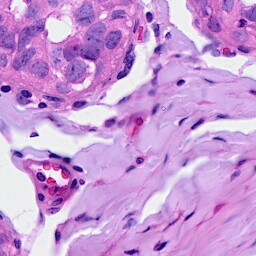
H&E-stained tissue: Breast